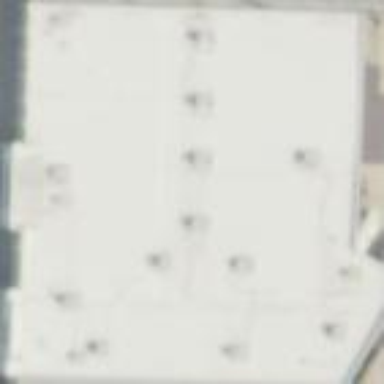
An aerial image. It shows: Retail building.